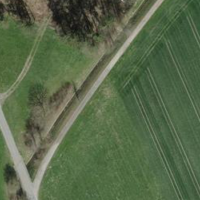
EUNIS habitat code: 52
Species observed at this site:
Chorthippus biguttulus
Gomphocerippus rufus